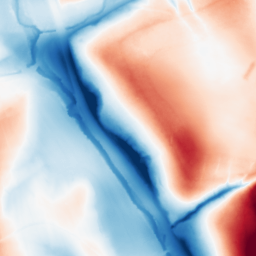
Category: classical
Decomposition family: gaussian_anisotropic
Decomposition parameters: sigma_x: 50
sigma_y: 2
Upsampling method: linear_exact
Upsampling parameters: scale: 2
Upsampling scale: 2